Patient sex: M
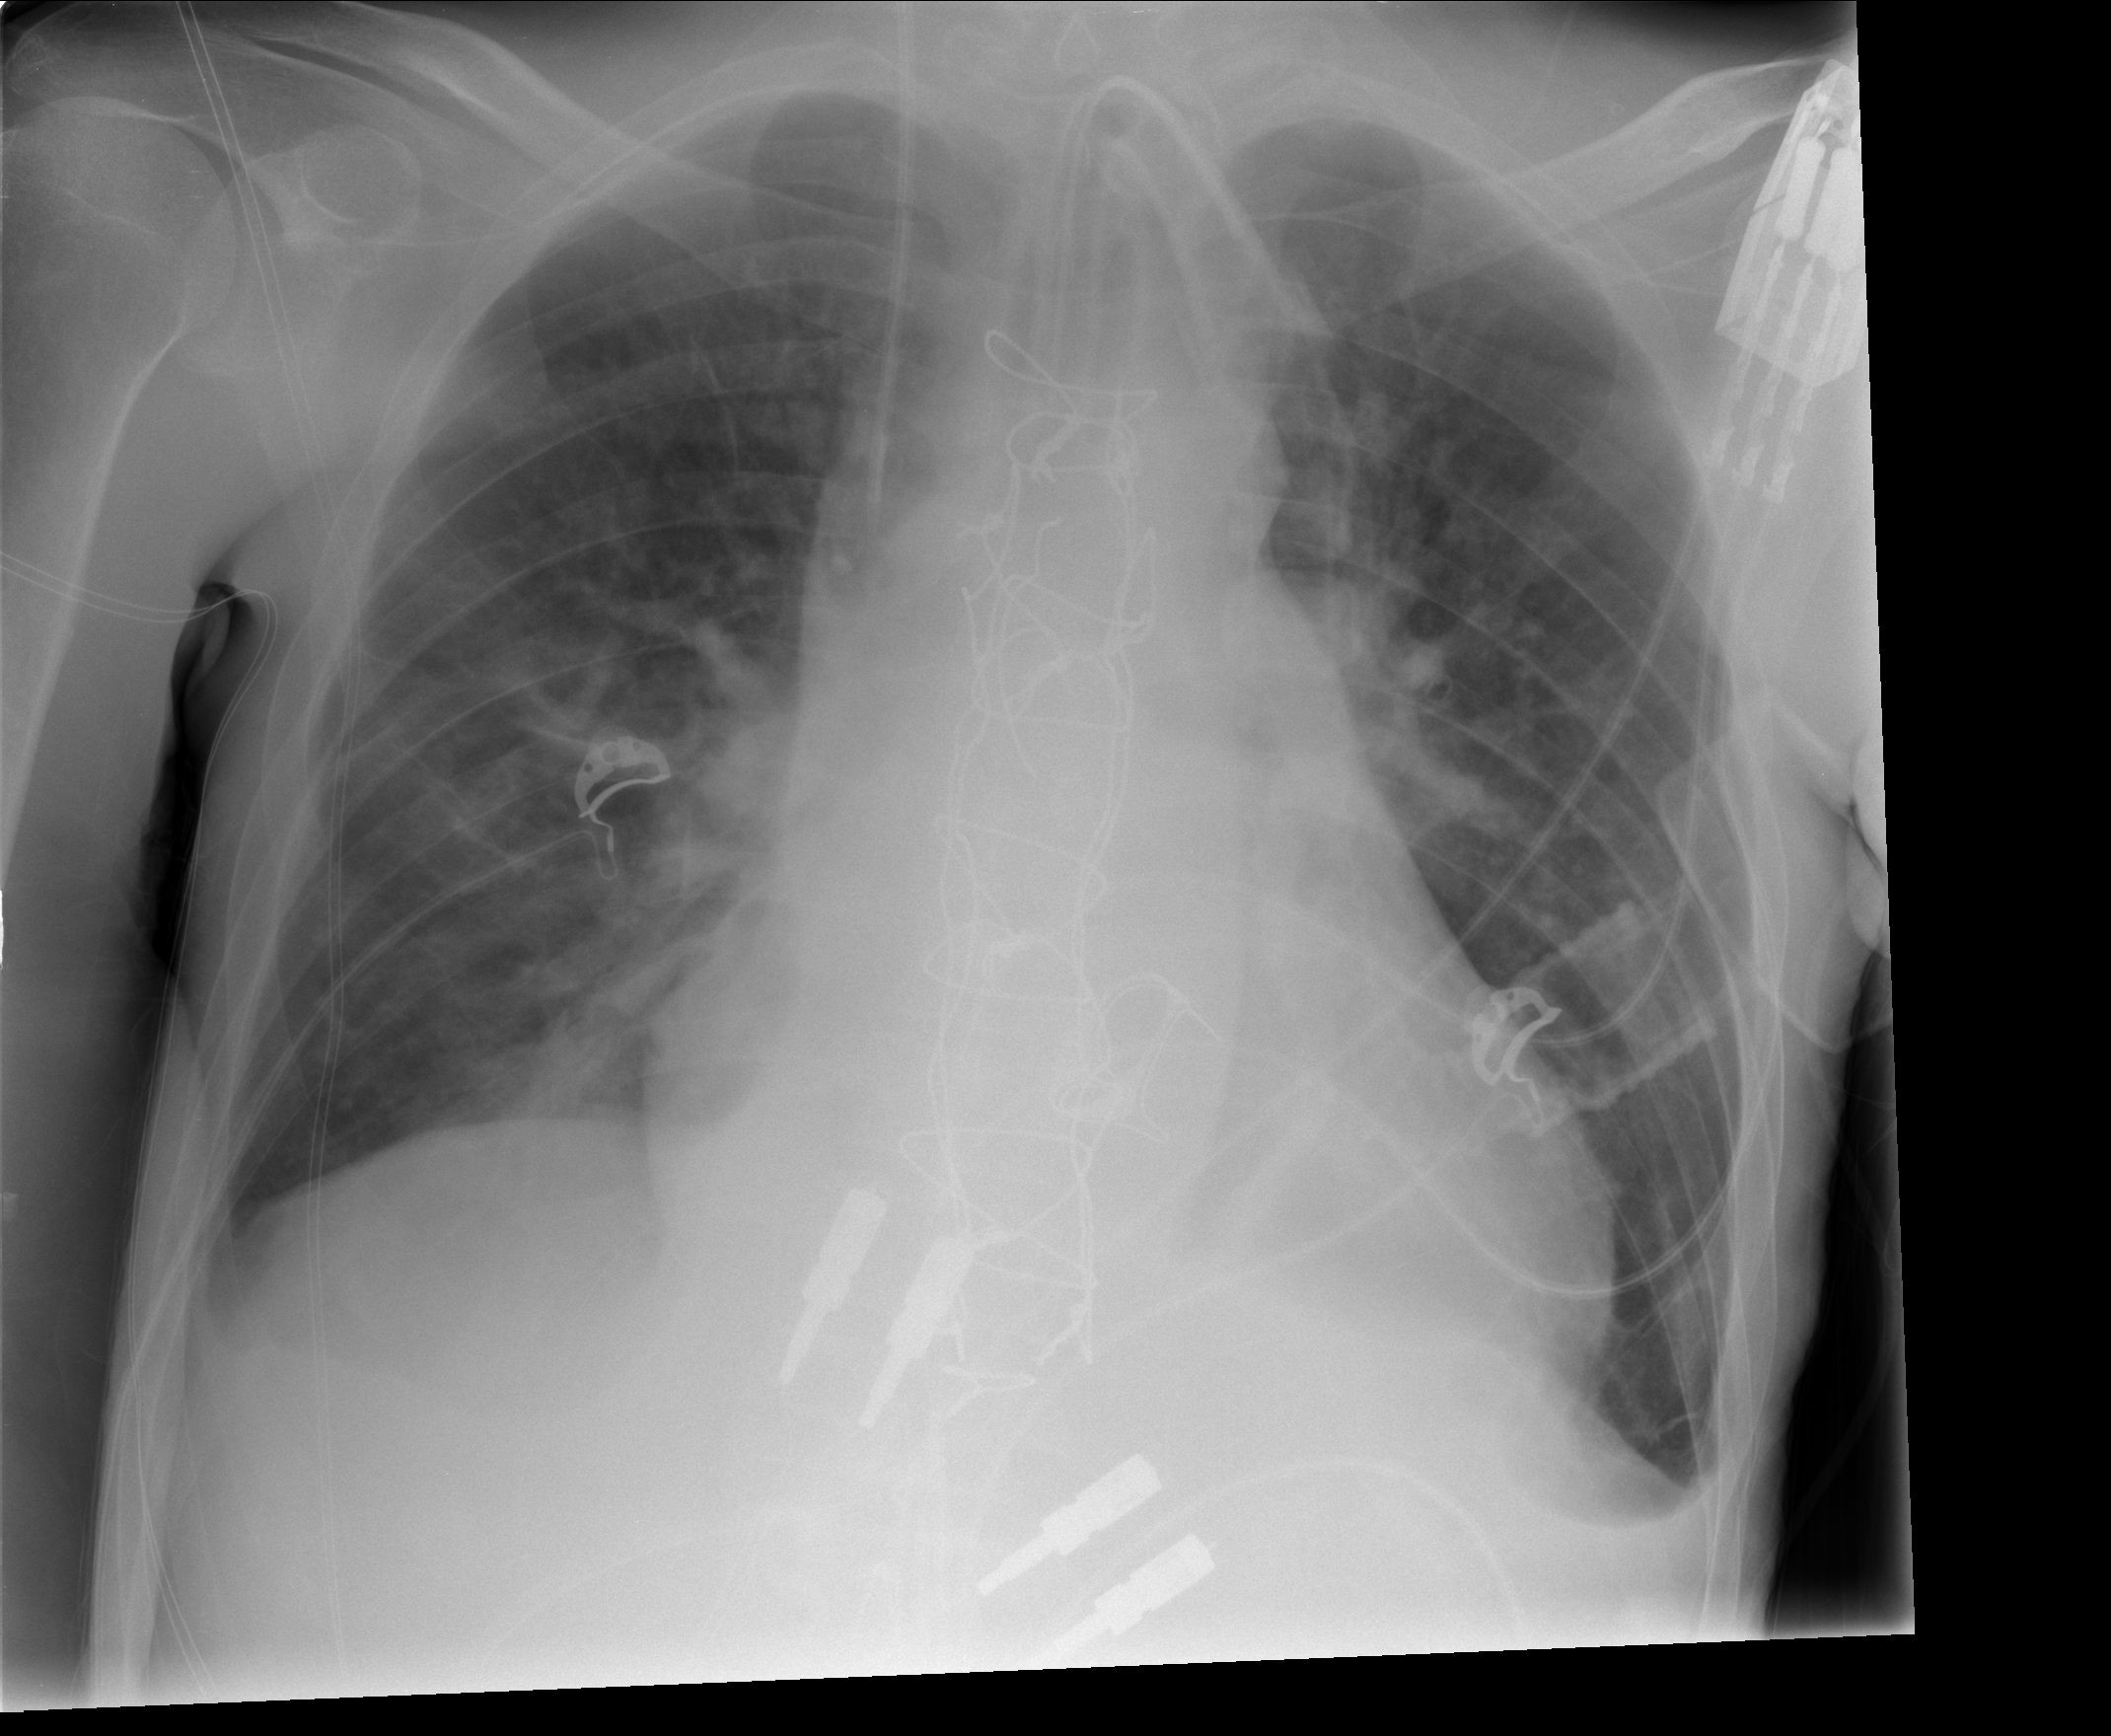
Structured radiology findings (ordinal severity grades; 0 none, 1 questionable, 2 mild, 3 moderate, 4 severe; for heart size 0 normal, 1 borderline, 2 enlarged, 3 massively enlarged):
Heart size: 3
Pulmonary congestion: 1
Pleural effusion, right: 1
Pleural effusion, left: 1
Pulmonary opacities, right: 2
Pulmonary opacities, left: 2
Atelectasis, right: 2
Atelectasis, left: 2